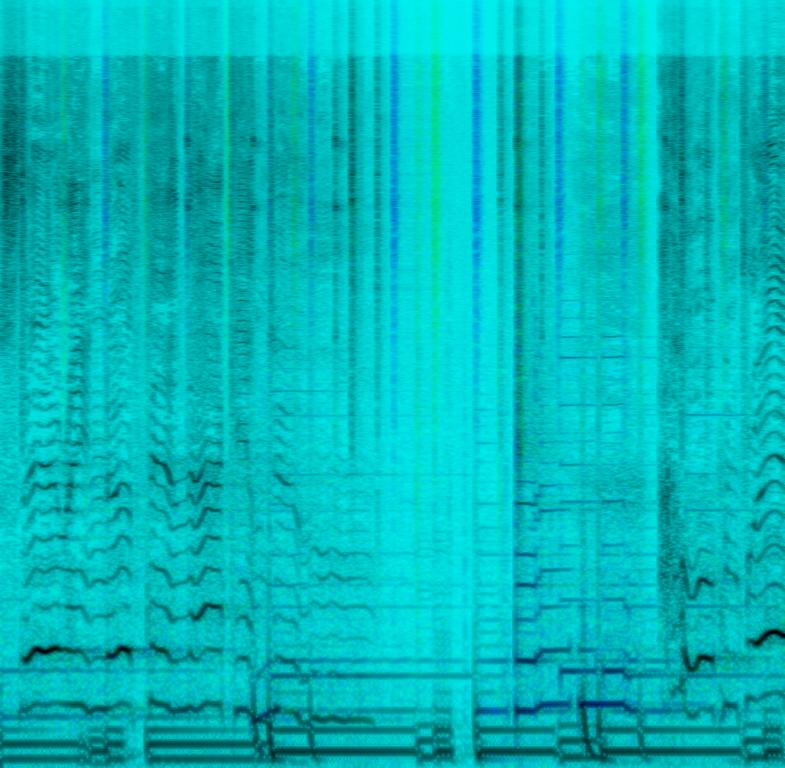
A male vocalist sings this dulcet melody. The tempo is soft with acoustic guitar, resonator, fiddle, mandolin, banjo, dobro and auto harp accompaniment, steady drumming, tambourine beats , fingers snapping and funky bass lines. The song is soft, mellow, dulcet, emotional, sentimental, soothing , pleasant and simple. The song is Country Pop.